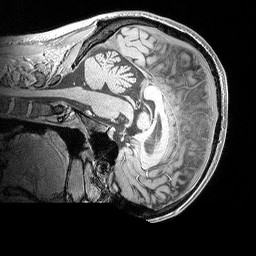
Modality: MP2RAGE
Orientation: sagittal
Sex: male
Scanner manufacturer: siemens
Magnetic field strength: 3 T
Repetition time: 5 s
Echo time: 0.00292 s